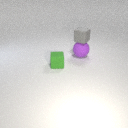
large purple rubber sphere behind small green rubber cube